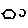
Label: hexagon